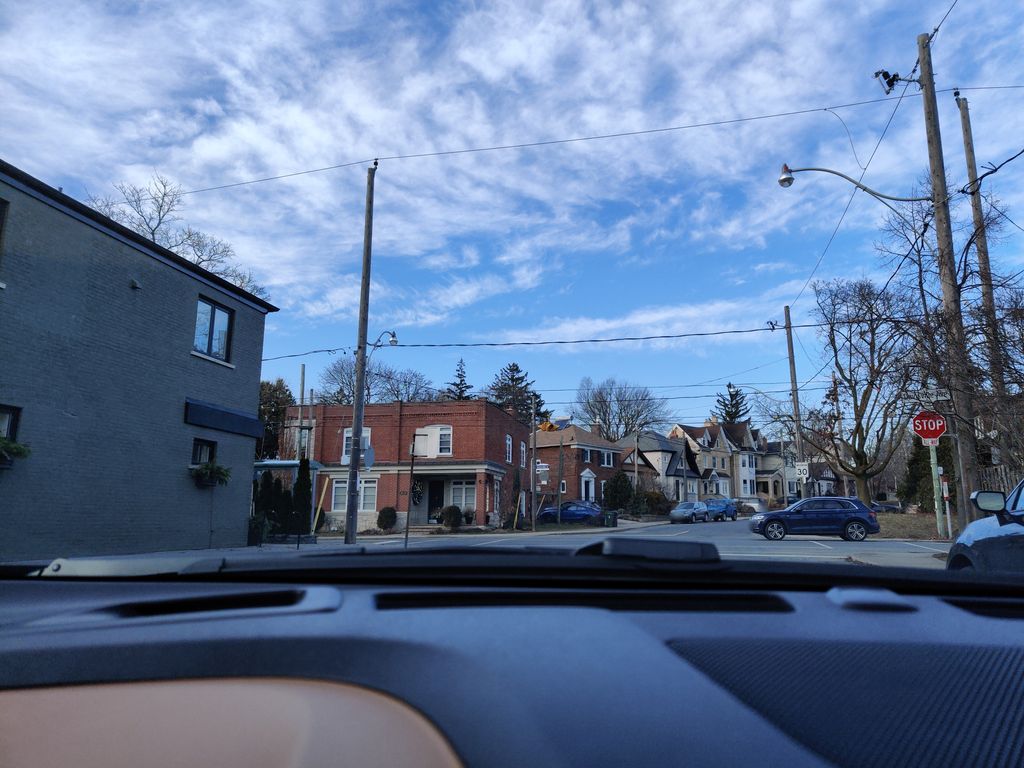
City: toronto